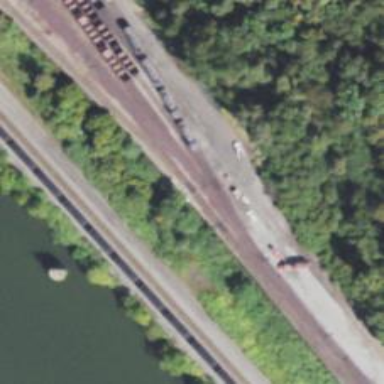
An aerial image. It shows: Railway yard used for servicing trains.